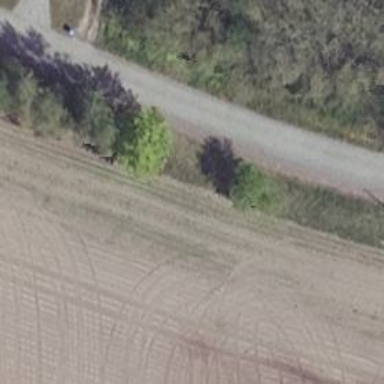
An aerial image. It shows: Row of trees in natural setting.